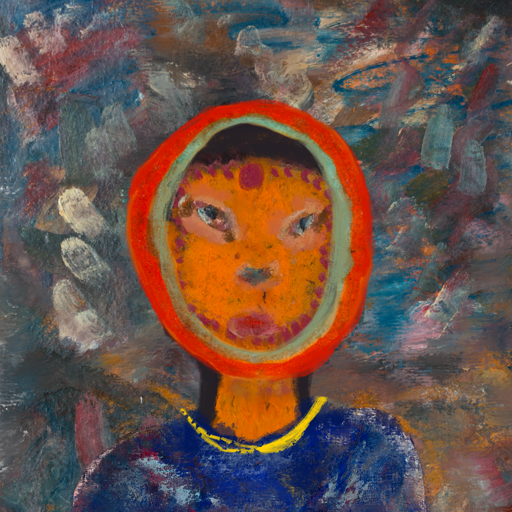
Background: Boggyland, Head And Neck Front: Doll, Face Front: Boggyland, Bust: Irani, Hair Front: Sisters, Head Accessory: Blank, Second Necklace: Blank, Necklace: Irani_1, Baby: Blank